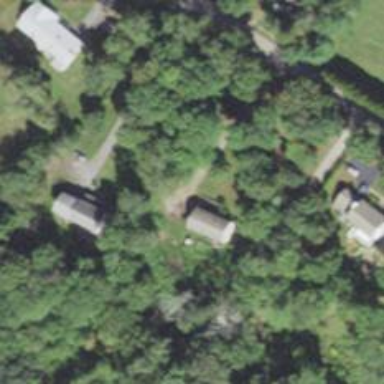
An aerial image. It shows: Residential driveway.